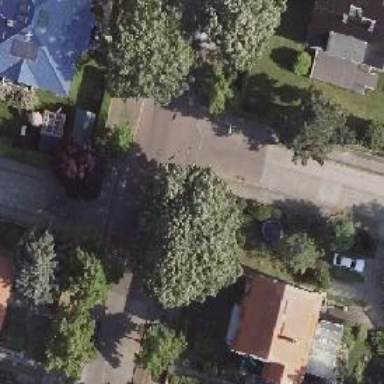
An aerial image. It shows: Residential road with dedicated cycle track.